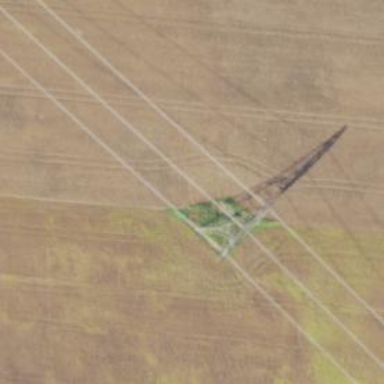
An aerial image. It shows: Lattice structure tower used for power transmission.